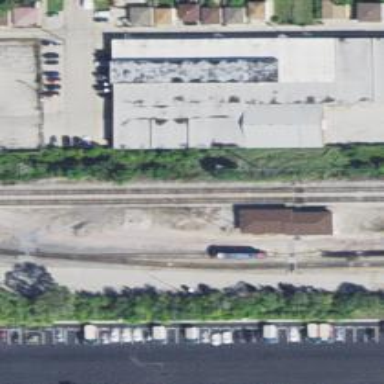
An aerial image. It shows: Abandoned railway yard is depicted.